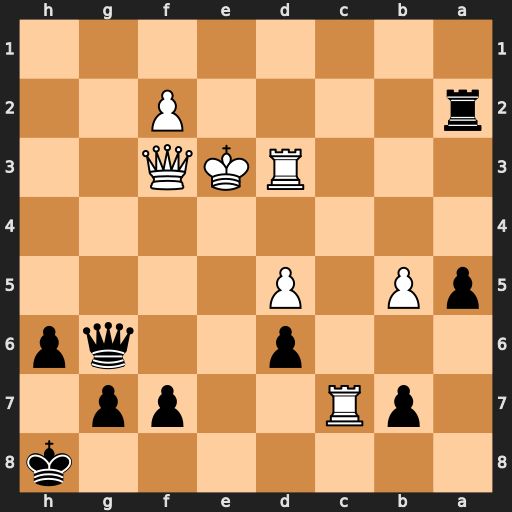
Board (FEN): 7k/1pR2pp1/3p2qp/pP1P4/8/3RKQ2/r4P2/8
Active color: b
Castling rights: -
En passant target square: -
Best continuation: Qg5+ Qf4 Re2+ Kxe2 Qxf4